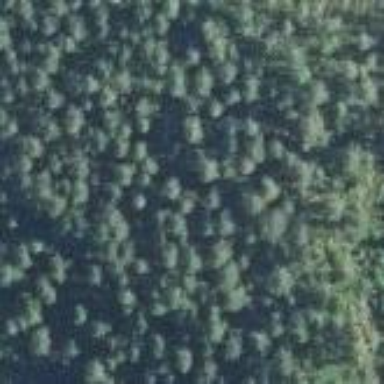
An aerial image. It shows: Forest area.